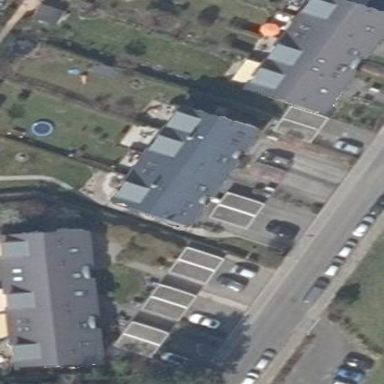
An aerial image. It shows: Terrace building with gabled roof.